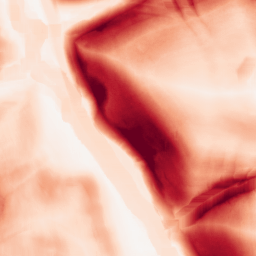
Category: morphological
Decomposition family: morphological_square
Decomposition parameters: operation: gradient
size: 15
Upsampling method: fft_zeropad
Upsampling parameters: scale: 8
Upsampling scale: 8